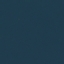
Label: SeaLake